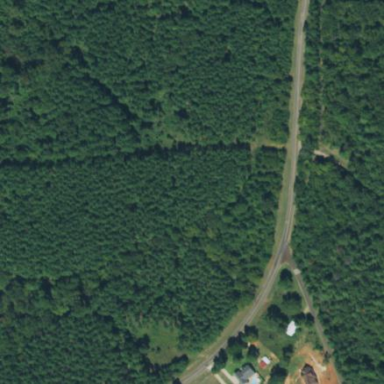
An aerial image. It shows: Evergreen needle-leaved forest.